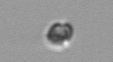
Label: Heterocapsa_rotundata